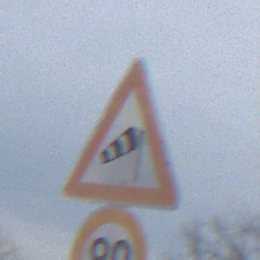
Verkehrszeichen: SeitenwindVonRechts
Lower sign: Geschwindigkeit80
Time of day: MorningAfternoon
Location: Outdoor (Suburban)
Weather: Overcast
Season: NotSpecified
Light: Natural